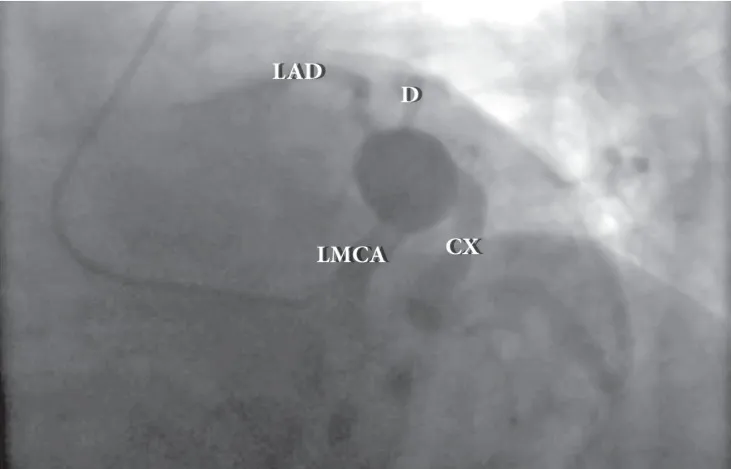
Left anterior oblique caudal view in the coronary angiogram, showing a giant left coronary aneurysm.
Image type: radiology (x_ray)